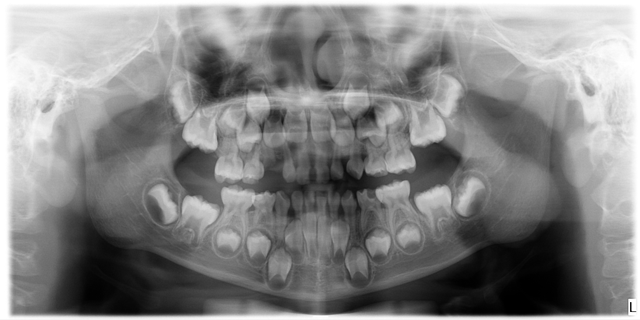
child